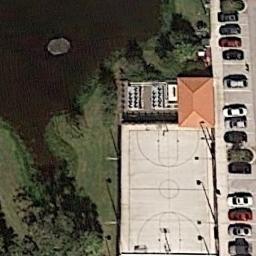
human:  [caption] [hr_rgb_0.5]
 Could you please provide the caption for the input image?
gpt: A basketball court next to a parking lot and a lake beside .

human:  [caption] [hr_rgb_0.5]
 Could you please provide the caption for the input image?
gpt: There is a white basketball court beside the red house .

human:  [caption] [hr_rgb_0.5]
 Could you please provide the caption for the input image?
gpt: Beside the lake there is the basketball court and a parking lot .

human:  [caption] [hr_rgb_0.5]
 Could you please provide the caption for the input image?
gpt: There is a basketball court between the parking lot and the grass .

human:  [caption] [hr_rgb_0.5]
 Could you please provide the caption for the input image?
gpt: Many cars are in the parking lot next to the basketball court .